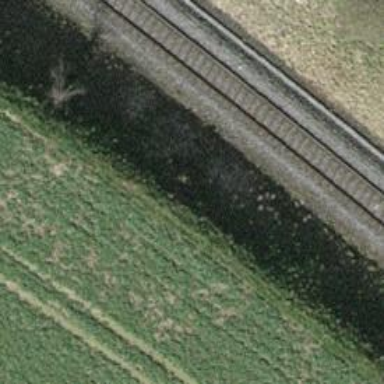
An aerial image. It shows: Hedge barrier.